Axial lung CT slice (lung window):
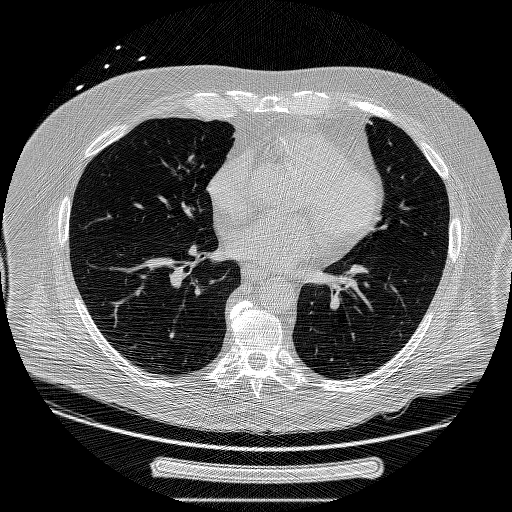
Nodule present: no